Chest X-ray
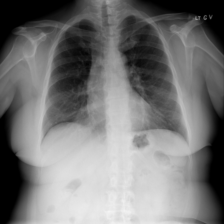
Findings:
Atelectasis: negative
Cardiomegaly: negative
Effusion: negative
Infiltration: positive
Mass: negative
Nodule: negative
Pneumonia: negative
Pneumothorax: negative
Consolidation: negative
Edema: negative
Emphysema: negative
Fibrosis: negative
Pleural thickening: negative
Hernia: negative